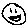
Label: smiley face